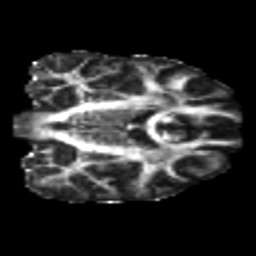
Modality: FA
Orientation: coronal
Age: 23
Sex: female
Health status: healthy
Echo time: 0.074 s